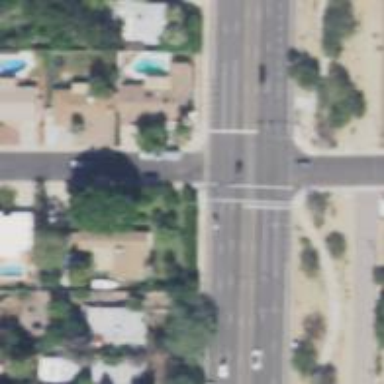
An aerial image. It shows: Solid stop line on the road.